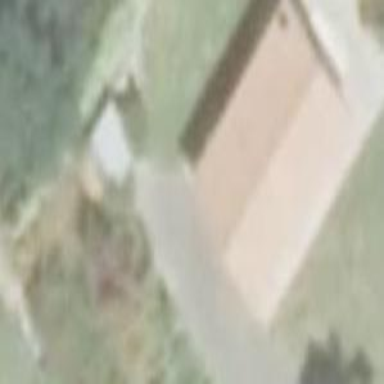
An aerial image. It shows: Simple house.